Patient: sex F, age 34
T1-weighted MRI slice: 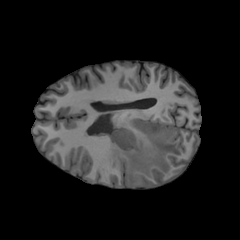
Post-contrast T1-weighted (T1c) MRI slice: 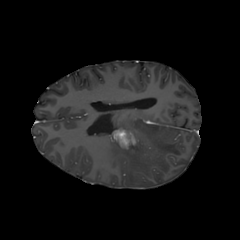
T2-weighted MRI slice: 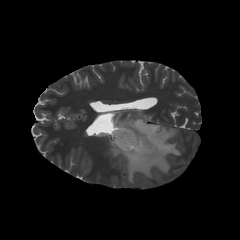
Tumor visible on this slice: yes
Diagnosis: Astrocytoma, IDH-mutant
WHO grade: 3